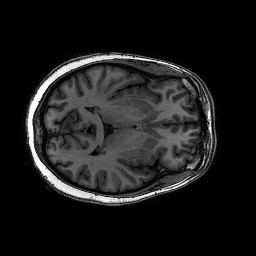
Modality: T1w
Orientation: axial
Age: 45
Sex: female
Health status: healthy